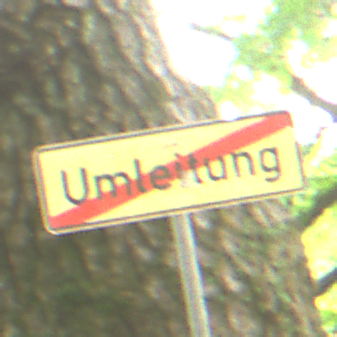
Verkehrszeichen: EndeDerUmleitungsankuendigung
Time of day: MorningAfternoon
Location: Outdoor (RoadRail)
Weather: Clear
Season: NotSpecified
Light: Natural